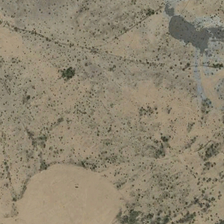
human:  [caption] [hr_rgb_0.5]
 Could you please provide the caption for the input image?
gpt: many little green spots are in a piece of yellow bareland .

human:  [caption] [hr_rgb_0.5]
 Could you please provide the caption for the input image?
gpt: many little green spots are in a piece of yellow bareland .

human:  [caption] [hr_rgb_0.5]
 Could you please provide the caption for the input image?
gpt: many little green spots are in a piece of yellow bareland .

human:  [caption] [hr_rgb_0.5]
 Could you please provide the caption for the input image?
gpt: many little green spots are in a piece of yellow bareland .

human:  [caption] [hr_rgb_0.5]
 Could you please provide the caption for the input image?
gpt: many little green spots are in a piece of yellow bareland .